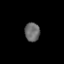
Tissue: lung
Cell type: Others
Senescence score: 0.2406
Nuclear area (px): 280
Mean DAPI intensity: 105.25